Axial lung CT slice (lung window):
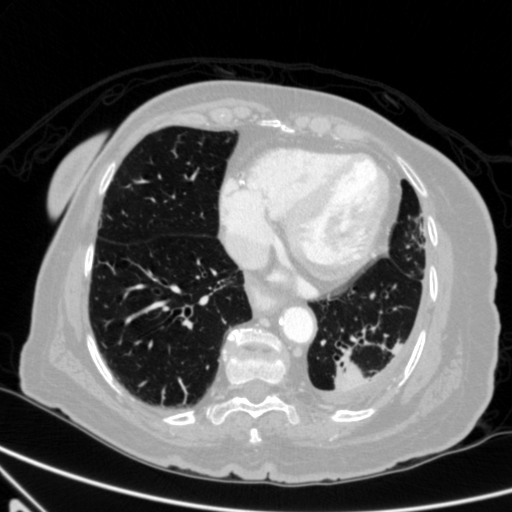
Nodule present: no